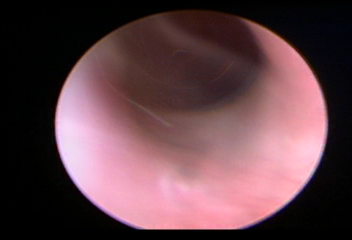
Modality: WLC
Class: Normal mucosa
Bladder cancer association: No